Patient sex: M
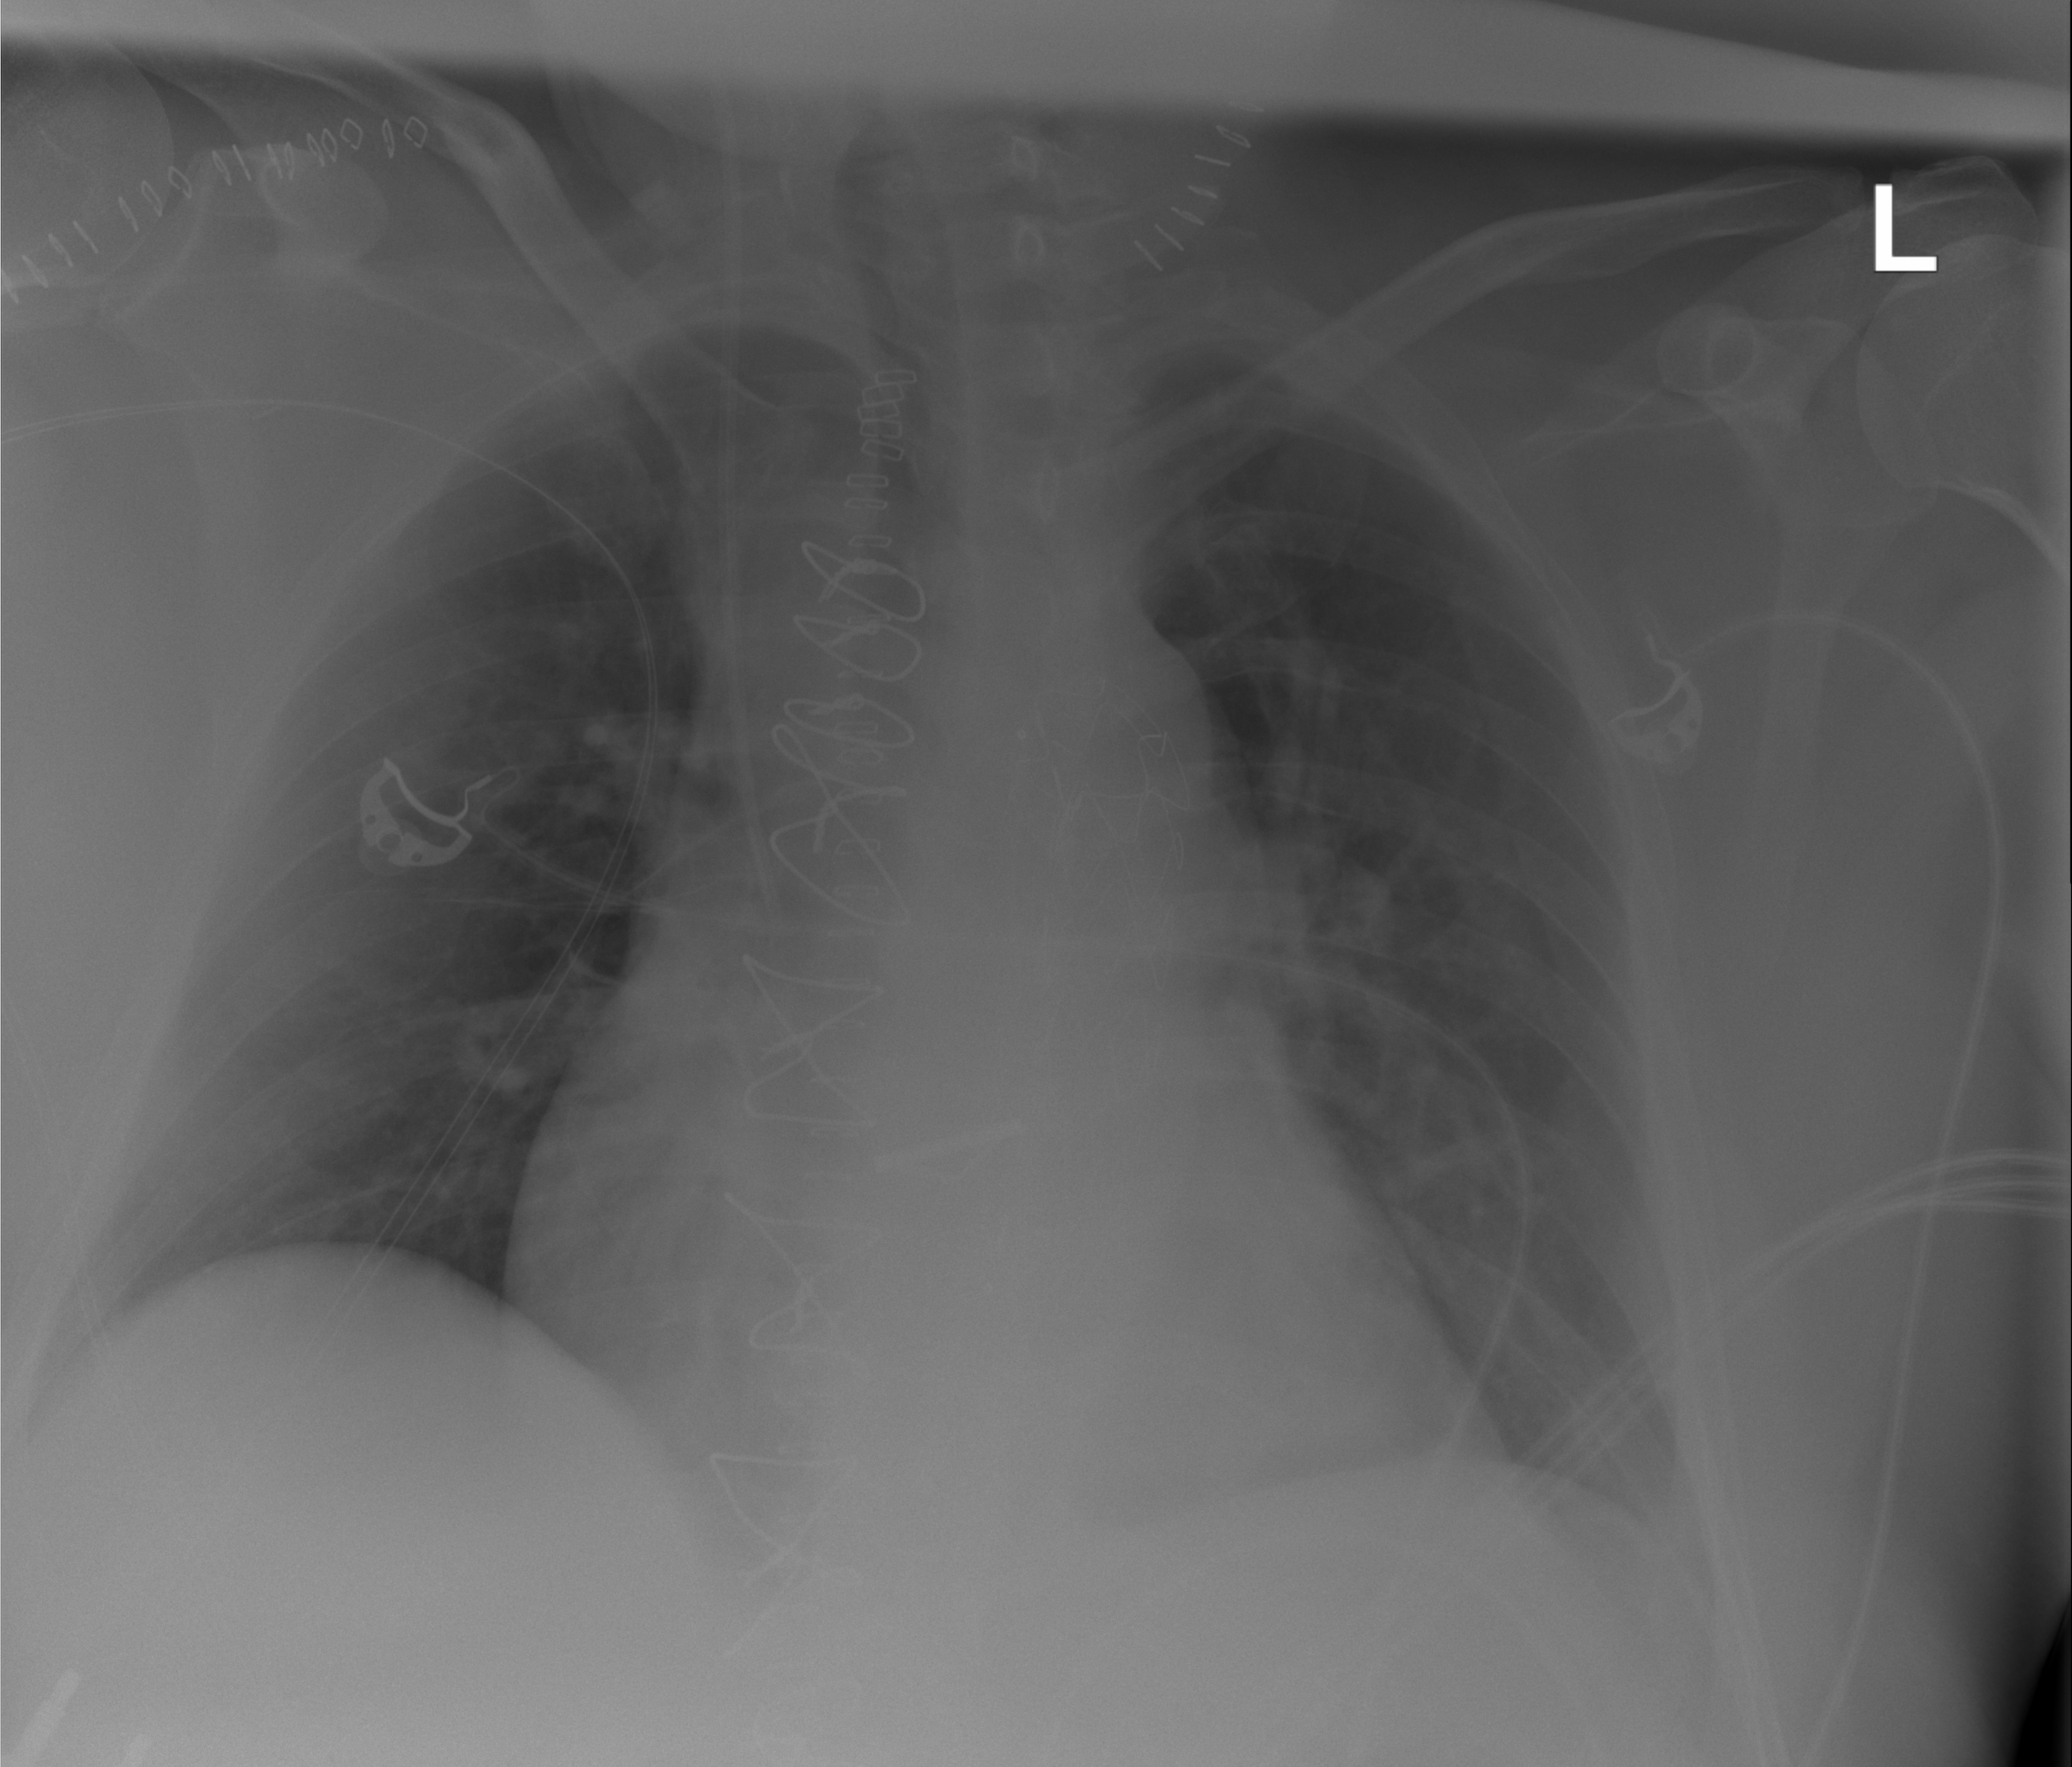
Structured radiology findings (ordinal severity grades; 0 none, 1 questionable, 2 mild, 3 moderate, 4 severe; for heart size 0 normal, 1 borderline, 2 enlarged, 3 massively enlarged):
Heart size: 0
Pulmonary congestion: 0
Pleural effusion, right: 0
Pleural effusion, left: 0
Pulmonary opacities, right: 0
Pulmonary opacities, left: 0
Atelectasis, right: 0
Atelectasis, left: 1